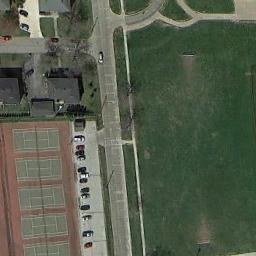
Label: tennis_court